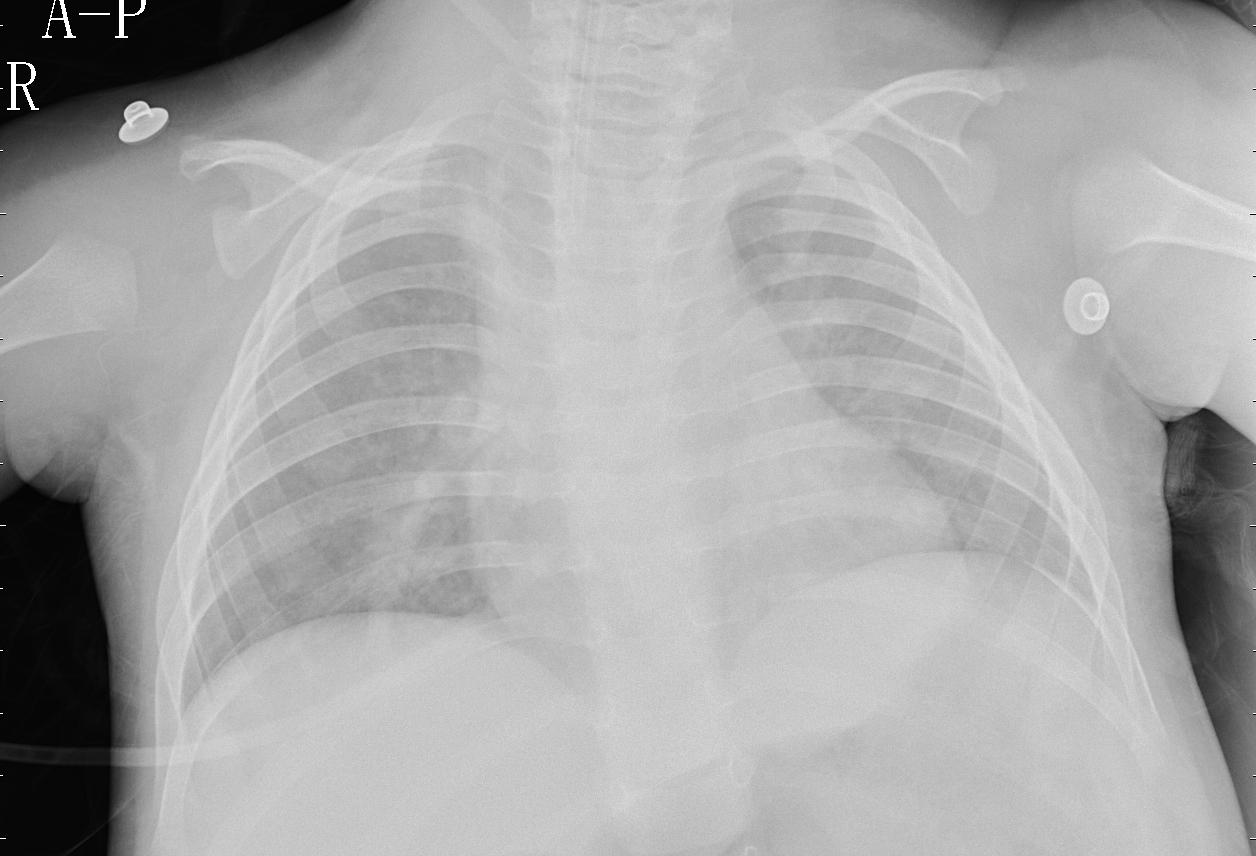
Diagnosis: PNEUMONIA